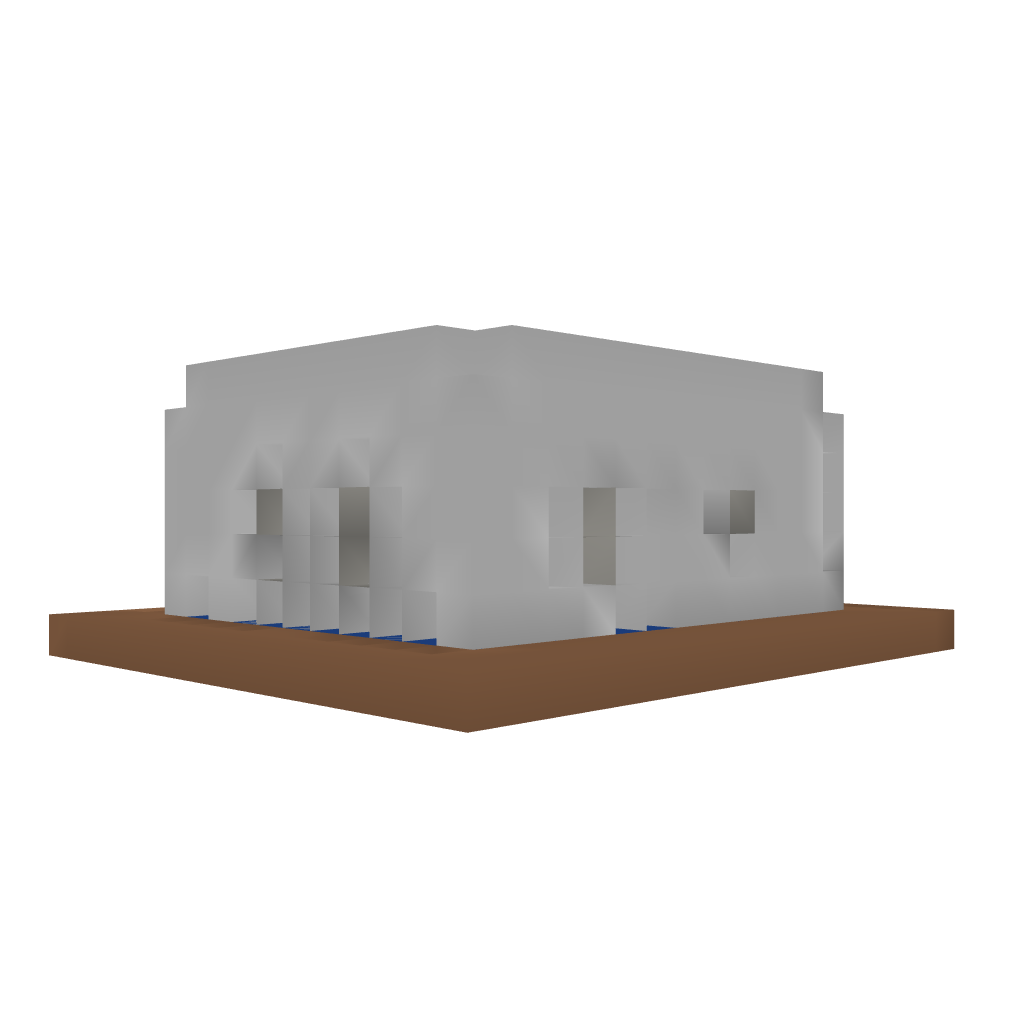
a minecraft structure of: Little Water House